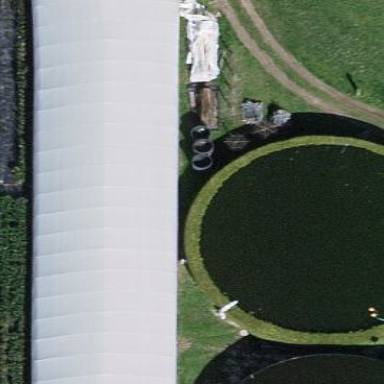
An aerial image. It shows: Storage tank that is man-made.